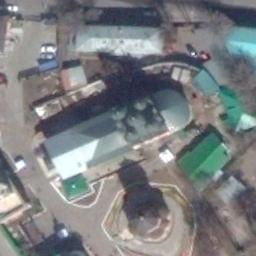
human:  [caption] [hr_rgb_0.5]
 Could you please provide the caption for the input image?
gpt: A white and grass-green prismatic roof, A church with a grass-green dome on the main house, Buildings and roads around it .

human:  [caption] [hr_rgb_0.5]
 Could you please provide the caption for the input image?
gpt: It was a church with a green lawn around it .

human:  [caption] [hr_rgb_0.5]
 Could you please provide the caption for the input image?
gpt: There is a church on the open place next to some buildings .

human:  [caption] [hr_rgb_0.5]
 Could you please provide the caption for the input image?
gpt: The church with an octagon tower and the rest of the church has some sloping roofs .

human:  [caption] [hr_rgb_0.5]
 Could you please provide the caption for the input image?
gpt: A church beside some green buildings by the roadside .